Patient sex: F
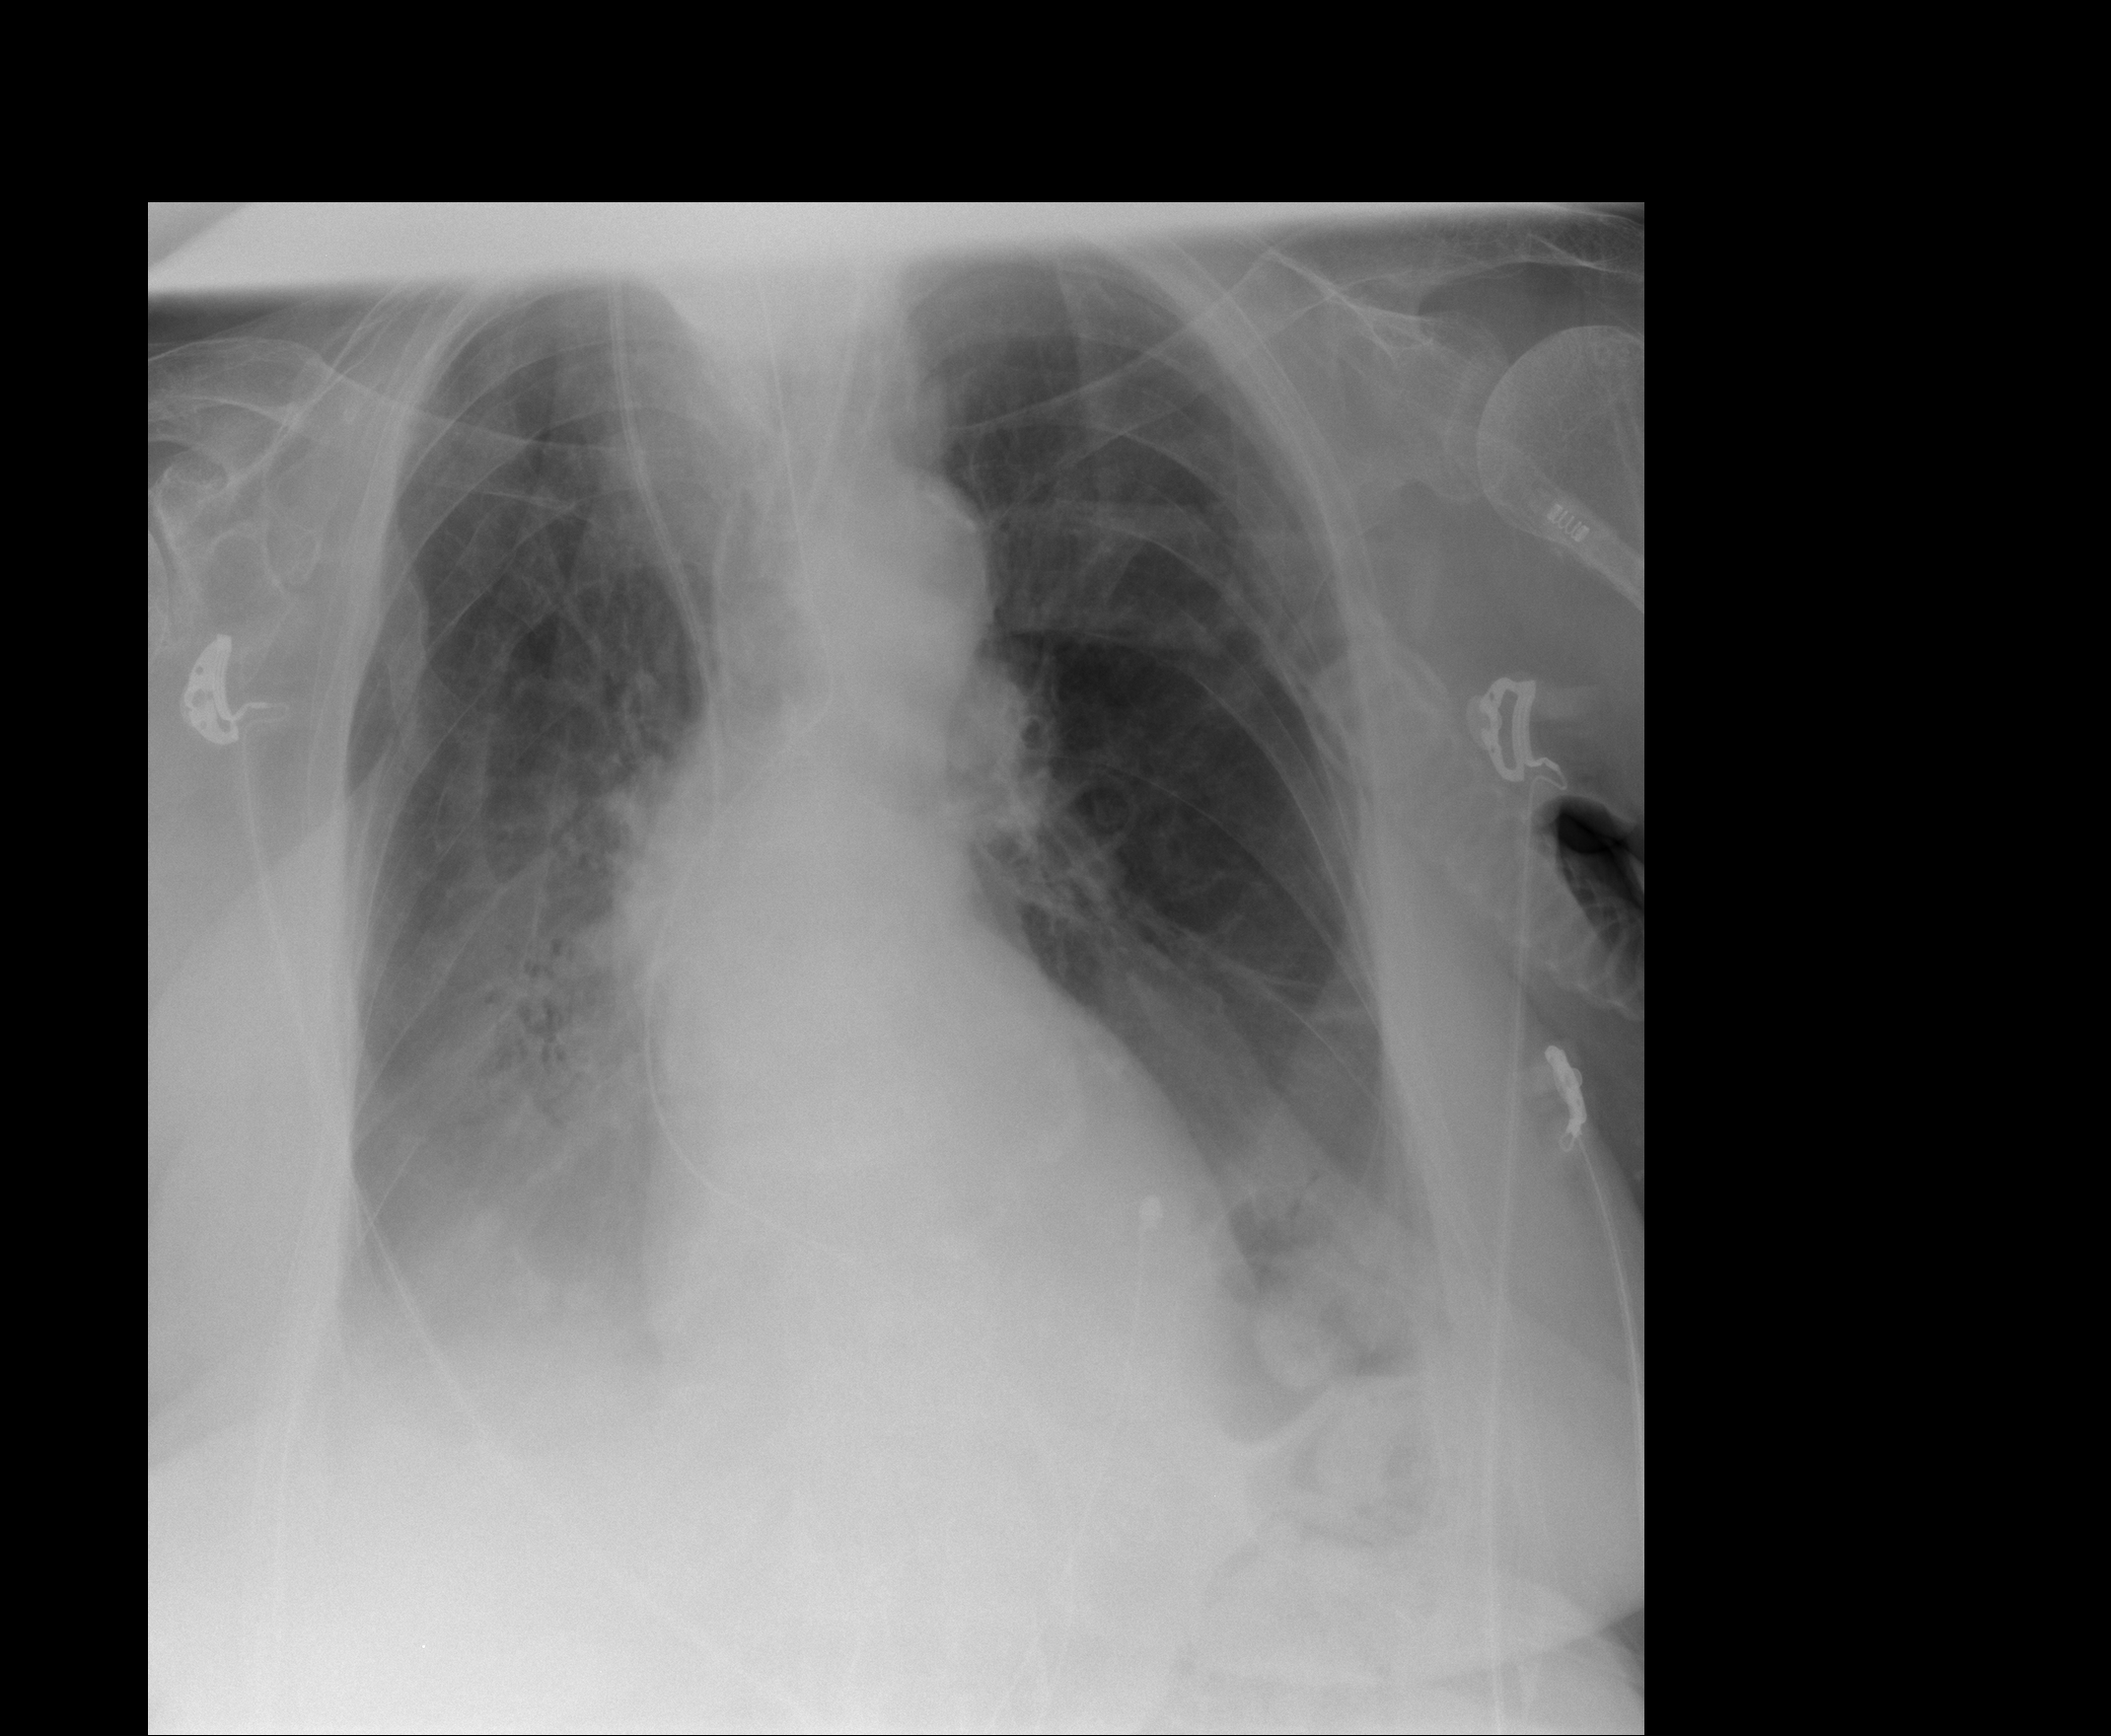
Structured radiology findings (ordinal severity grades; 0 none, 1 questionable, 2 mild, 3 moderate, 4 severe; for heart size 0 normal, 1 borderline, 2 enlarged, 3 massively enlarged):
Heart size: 0
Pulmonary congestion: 0
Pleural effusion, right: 2
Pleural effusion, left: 1
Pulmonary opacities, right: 0
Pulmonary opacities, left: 0
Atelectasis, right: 2
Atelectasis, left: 2